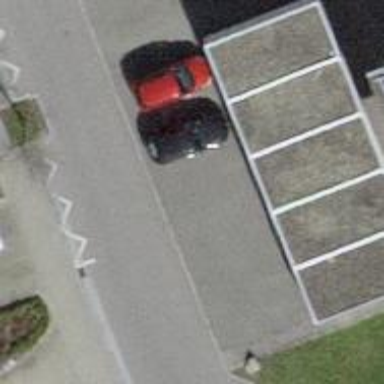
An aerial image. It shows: Group of garages.